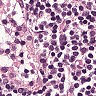
Metastatic tissue present: no